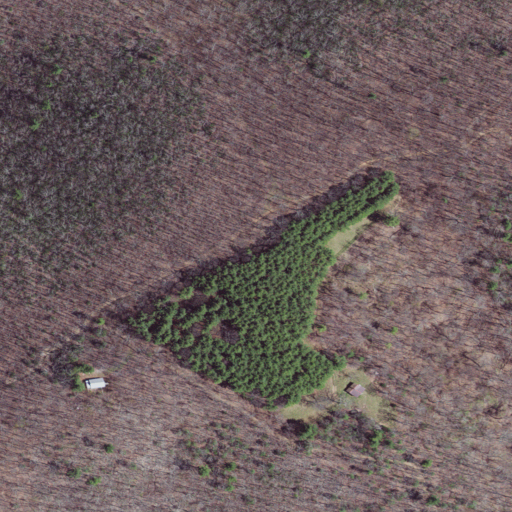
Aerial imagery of mountain in Virginia named Bullard Knob containing deciduous forest, mixed forest, open development, low intensity development, and medium intensity development